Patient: sex F, age 72
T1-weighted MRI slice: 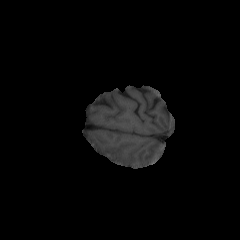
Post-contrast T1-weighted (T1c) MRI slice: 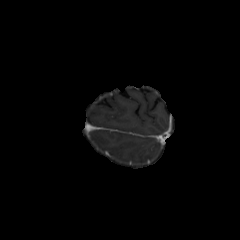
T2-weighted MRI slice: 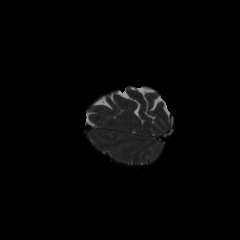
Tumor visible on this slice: no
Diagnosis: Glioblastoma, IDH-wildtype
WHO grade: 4